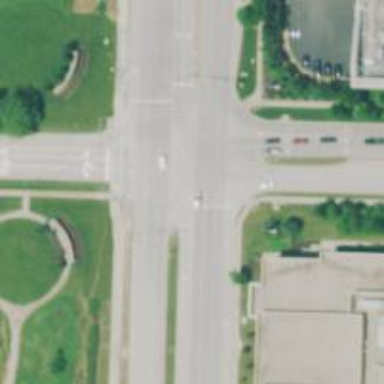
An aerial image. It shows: Road with dash markings.